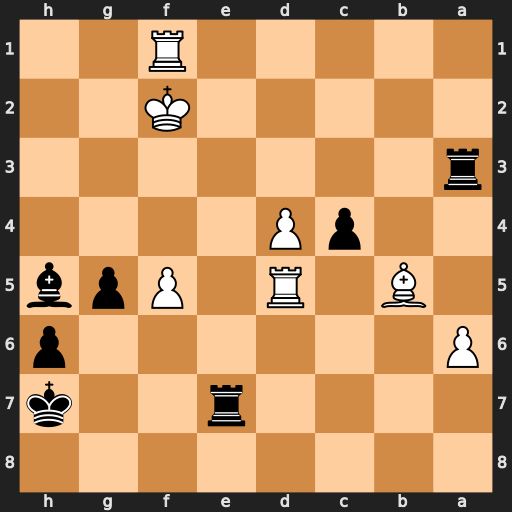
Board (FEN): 8/4r2k/P6p/1B1R1Ppb/2pP4/r7/5K2/5R2
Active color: b
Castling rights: -
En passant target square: -
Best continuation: Re2+ Kg1 Rg3+